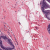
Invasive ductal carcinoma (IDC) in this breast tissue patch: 0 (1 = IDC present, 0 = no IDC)